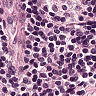
Metastatic tissue present: no